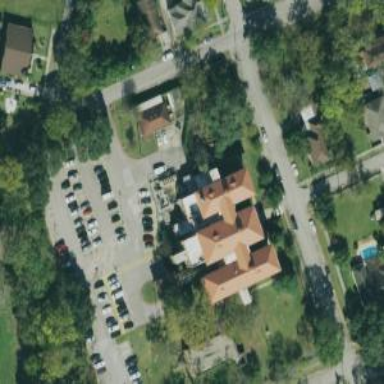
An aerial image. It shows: Healthcare clinic is depicted in the image.